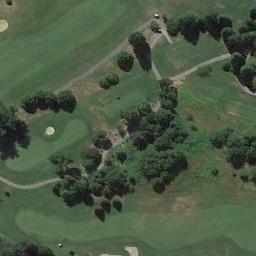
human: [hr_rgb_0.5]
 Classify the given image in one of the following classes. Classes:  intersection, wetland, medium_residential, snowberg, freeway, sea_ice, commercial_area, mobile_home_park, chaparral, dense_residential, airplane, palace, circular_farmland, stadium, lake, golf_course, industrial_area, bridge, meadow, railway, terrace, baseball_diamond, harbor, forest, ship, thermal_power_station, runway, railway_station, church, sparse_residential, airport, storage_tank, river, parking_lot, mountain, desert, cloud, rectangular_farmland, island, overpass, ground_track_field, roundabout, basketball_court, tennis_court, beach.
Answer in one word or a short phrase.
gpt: golf_course